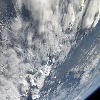
Label: cloud